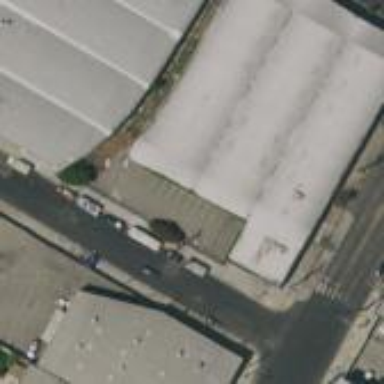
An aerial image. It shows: Warehouse building.